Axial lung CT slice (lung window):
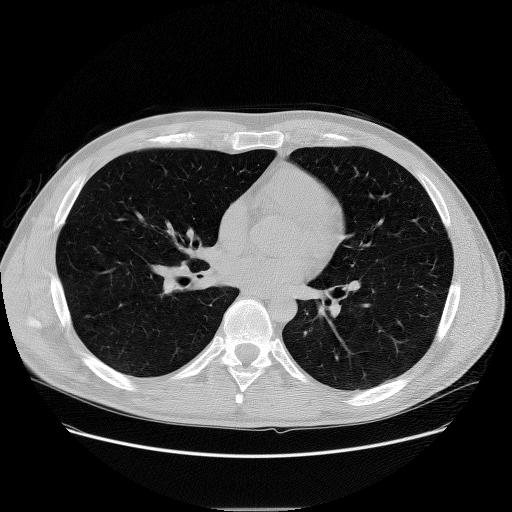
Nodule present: yes
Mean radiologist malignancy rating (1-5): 3